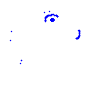
Particle: proton